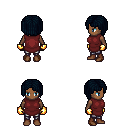
a pixel art fantasy rpg character, female body template, human, dark skin, maroon tunic, metal pants, raven pageboy hairstyle, gold gloves, brown shoes, four views (front, back, left, right), 2x2 character sprite sheet, small pixel art, hard edges, no anti-aliasing